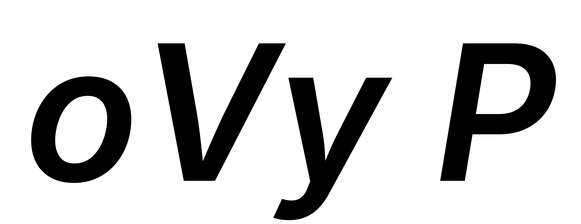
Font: Inter-Italic_SemiBold_Italic